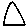
Label: triangle